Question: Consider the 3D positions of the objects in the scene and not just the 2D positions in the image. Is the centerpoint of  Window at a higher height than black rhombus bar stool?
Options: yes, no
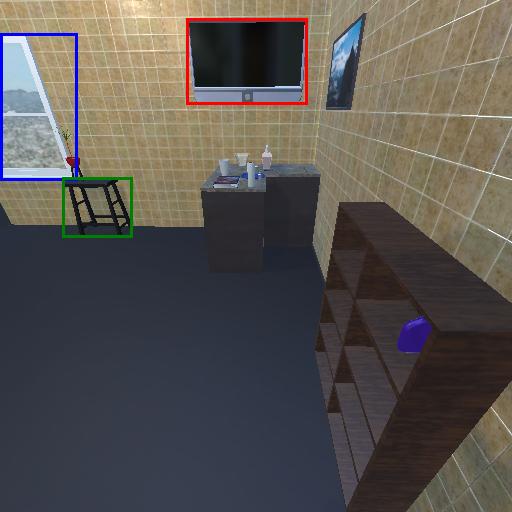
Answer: yes